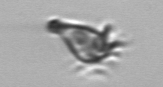
Label: Paratontonia_gracillima